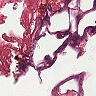
Metastatic tissue present: no